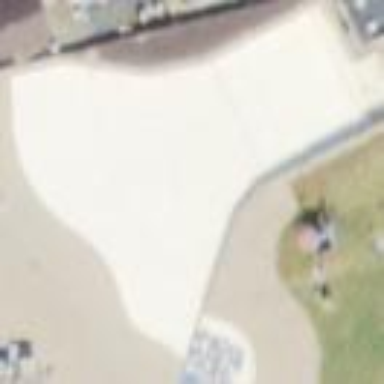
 perfect for swimming and other water activities."